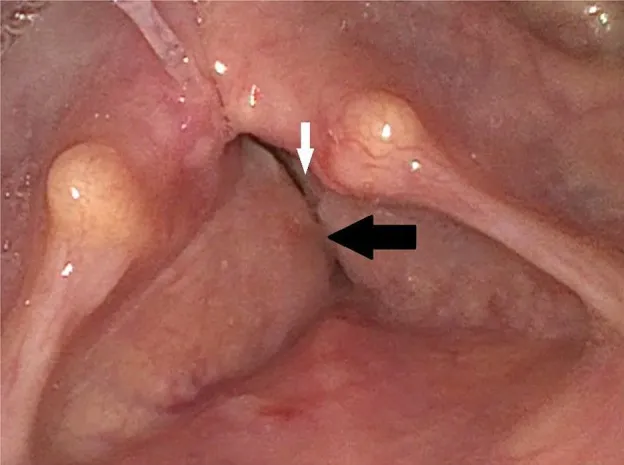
Initial finding via laryngoscopy: The paralyzed vocal cords (white arrow) are partially covered by the hyperplastic vestibular folds (black arrow).
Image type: endoscopy (airway_endoscopy)